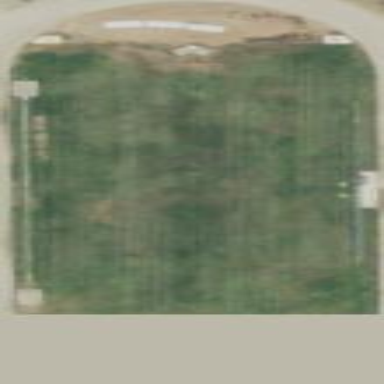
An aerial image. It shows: American football pitch.